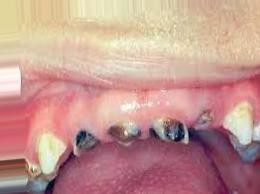
Condition: Caries